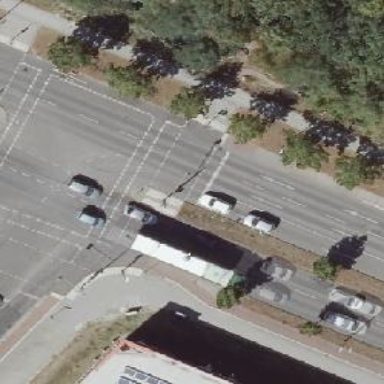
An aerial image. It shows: Crossing with traffic signals.